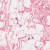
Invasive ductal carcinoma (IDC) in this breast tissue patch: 0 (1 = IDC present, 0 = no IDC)